Question: I am trying to Load a webview in Android. Where web page have a swf file but it is not loading. I know there are many question and answer on same topic but no one helped me.
I have already targeted it version 11. And I have put 'android:hardwareAccelerated="true"' too in manifest.xml file.

My code is here-
'''
public class MainActivity extends Activity {
private WebView mWebView;
String url="http://mypages.com/Ch_001/ScoPage.html";
@Override
protected void onCreate(Bundle savedInstanceState) {
super.onCreate(savedInstanceState);
setContentView(R.layout.activity_main);
mWebView = (WebView) findViewById(R.id.webView);
mWebView.setKeepScreenOn(true);
WebSettings settings = mWebView.getSettings();
settings.setPluginState(PluginState.ON);
mWebView.getSettings().setJavaScriptEnabled(true);
mWebView.getSettings().setDomStorageEnabled(true);
mWebView.getSettings().setBuiltInZoomControls(true);
mWebView.setInitialScale(100);
// wbView.getSettings().setUseWideViewPort(true);
mWebView.setScrollBarStyle(View.SCROLLBARS_OUTSIDE_OVERLAY);
mWebView.setWebViewClient(new MyWebViewClient());
}
private class MyWebViewClient extends WebViewClient {
@Override
public void onPageFinished(WebView view, String url) {
super.onPageFinished(view, url);
}
@Override
public void onReceivedSslError(WebView view, SslErrorHandler handler,
SslError error) {
Log.e("Error VAGARO", error.toString());
handler.proceed();
}
@Override
public boolean shouldOverrideUrlLoading(WebView view, String url) {
view.loadUrl(url);
return false;
}
}
}
'''
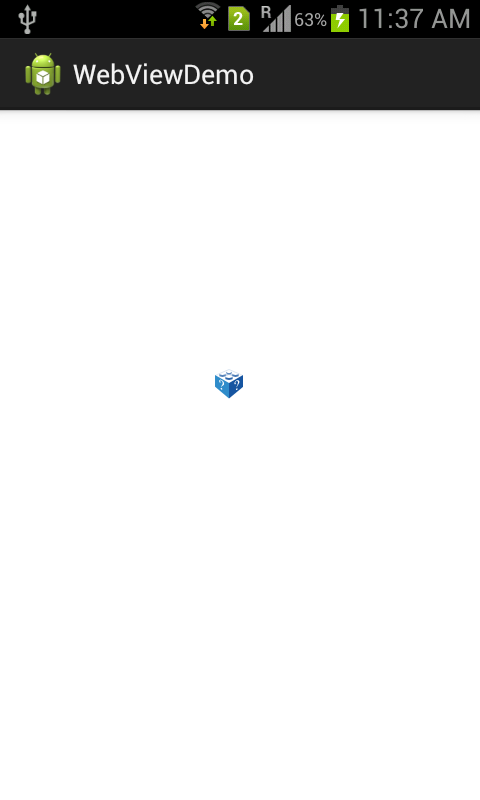
Answer: After one week struggle I got a Flash player from Macromedia, which works for me.
1. You can search in Google for-"Flash Player 11.1.for Android 4.0 - Macromedia - Adobe" or install APK from this link.
2. Install this apk in your Android device.
3. And when you will open it, it will ask for choose default browser.
4. Choose any browser which support Flash (UC-Browser, Chrome etc).
5. Now run your any application it will load your Flash video.